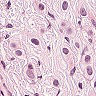
Metastatic tissue present: yes